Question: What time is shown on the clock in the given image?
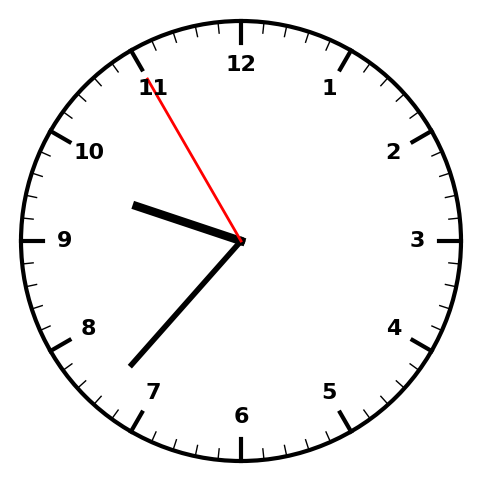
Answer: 09:36:55